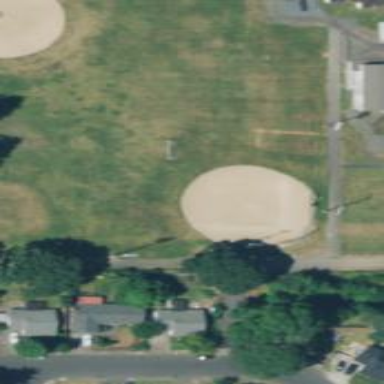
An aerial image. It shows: Softball pitch for leisure sports.